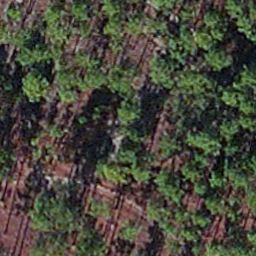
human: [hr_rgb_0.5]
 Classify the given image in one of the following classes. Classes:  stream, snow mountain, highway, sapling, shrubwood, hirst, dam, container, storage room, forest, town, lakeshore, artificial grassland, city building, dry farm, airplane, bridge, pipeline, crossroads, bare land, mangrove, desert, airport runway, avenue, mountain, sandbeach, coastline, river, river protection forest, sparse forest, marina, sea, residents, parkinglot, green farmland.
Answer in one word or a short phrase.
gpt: sapling